Question: For about 3 week ago I started looking for the first time in to this program Eclipse and the possibility to make my own app for my HTC. I'm playing Modern Warefare 3 on PC and I like to keep track on my statistics when playing. I made an application in VisualBasic that extracts my stats and uploads it to my site. From there I download the stats to my HTC. Everything works perfect, but I can't get the yellow XP to center in the textvew.

I have google for a solution, but i have not find any with my specific problem.
Here is the code from main.xml:
'''
<?xml version="1.0" encoding="utf-8"?>
<TableLayout xmlns:android="http://schemas.android.com/apk/res/android"
android:layout_width="fill_parent"
android:layout_height="fill_parent"
android:stretchColumns="0,2"
android:shrinkColumns="1">
<TableRow
android:background="#363B38" android:layout_width="wrap_content">
<TextView
android:layout_span="3"
android:layout_gravity="center"
android:id="@+id/gamename"
android:textColor ="#FCCA65" />
</TableRow>
<TableRow
android:background="#FF2E3230" android:layout_width="wrap_content">
<TextView
android:layout_span="3"
android:layout_gravity="center"
android:id="@+id/gamerank"/>
</TableRow>
<TableRow
android:layout_gravity="center"
android:background="#FF2E3230">
<TextView
android:text="00"
android:id="@+id/gamelevelc"
android:layout_gravity="left"/>
<TextView
android:text="00 / 00 XP"
android:id="@+id/gamexp"
android:textColor="#FEFC41"
android:layout_gravity="center"/>
<TextView
android:text="00"
android:id="@+id/gameleveln"
android:layout_gravity="right"/>
</TableRow>
<ProgressBar
android:id="@+id/myProgress"
style="?android:attr/progressBarStyleHorizontal"
android:layout_width="match_parent"
android:layout_height="wrap_content"
android:max="100" />
<TableRow android:background="#FF2E3230">
<TextView
android:layout_span="2"
android:layout_gravity="left"
android:text="@string/score" />
<TextView
android:layout_gravity="right"
android:id="@+id/gamescore"
android:textColor ="#D2AD53" />
</TableRow>
<TableRow android:background="#FF363B38">
<TextView
android:layout_span="2"
android:layout_gravity="left"
android:text="@string/wins" />
<TextView
android:id="@+id/gamewins"
android:layout_gravity="right" />
</TableRow>
<TableRow android:background="#FF2E3230">
<TextView
android:layout_span="2"
android:layout_gravity="left"
android:text="@string/losses" />
<TextView
android:id="@+id/gamelosses"
android:layout_gravity="right" />
</TableRow>
<TableRow android:background="#FF363B38">
<TextView
android:layout_span="2"
android:layout_gravity="left"
android:text="@string/ties" />
<TextView
android:id="@+id/gameties"
android:layout_gravity="right"/>
</TableRow>
<TableRow android:background="#FF2E3230">
<TextView
android:layout_span="2"
android:layout_gravity="left"
android:text="@string/win_streak" />
<TextView
android:id="@+id/gamewinstreak"
android:layout_gravity="right" />
</TableRow>
<TableRow android:background="#FF363B38">
<TextView
android:layout_span="2"
android:layout_gravity="left"
android:text="@string/kills" />
<TextView
android:id="@+id/gamekills"
android:layout_gravity="right"
android:textColor ="#D2AD53" />
</TableRow>
<TableRow android:background="#FF2E3230">
<TextView
android:layout_span="2"
android:layout_gravity="left"
android:text="@string/deaths" />
<TextView
android:id="@+id/gamedeaths"
android:layout_gravity="right"/>
</TableRow>
<TableRow android:background="#FF363B38">
<TextView
android:layout_span="2"
android:layout_gravity="left"
android:text="@string/kd_ratio" />
<TextView
android:id="@+id/gameratio"
android:layout_gravity="right" />
</TableRow>
<TableRow android:background="#FF2E3230">
<TextView
android:layout_span="2"
android:layout_gravity="left"
android:text="@string/headshots" />
<TextView
android:id="@+id/gameheadshots"
android:layout_gravity="right"/>
</TableRow>
<TableRow android:background="#FF363B38">
<TextView
android:layout_span="2"
android:layout_gravity="left"
android:text="@string/hits" />
<TextView
android:id="@+id/gamehits"
android:layout_gravity="right" />
</TableRow>
<TableRow android:background="#FF2E3230">
<TextView
android:layout_span="2"
android:layout_gravity="left"
android:text="@string/misses" />
<TextView
android:id="@+id/gamemisses"
android:layout_gravity="right" />
</TableRow>
<TableRow android:background="#FF363B38">
<TextView
android:layout_span="2"
android:layout_gravity="left"
android:text="@string/accuracy" />
<TextView
android:id="@+id/gamepercent"
android:layout_gravity="right" />
</TableRow>
<TableRow android:background="#FF2E3230">
<TextView
android:layout_span="2"
android:layout_gravity="left"
android:text="@string/assists" />
<TextView
android:id="@+id/gameassists"
android:layout_gravity="right" />
</TableRow>
<TableRow android:background="#FF363B38">
<TextView
android:layout_span="2"
android:layout_gravity="left"
android:text="@string/kill_streak" />
<TextView
android:id="@+id/gamekillstreak"
android:layout_gravity="right" />
</TableRow>
<TableRow android:background="#FF2E3230">
<TextView
android:layout_span="2"
android:layout_gravity="left"
android:text="@string/time_played" />
<TextView
android:id="@+id/gametimeplayed"
android:layout_gravity="right"/>
</TableRow>
<View
android:layout_height="3dip"
android:background="#FF000000" />
<TableRow android:background="#FF363B38">
<TextView
android:layout_span="2"
android:layout_gravity="left"
android:text="@string/games_played" />
<TextView
android:id="@+id/gameplayed"
android:layout_gravity="right" />
</TableRow>
<TableRow android:background="#FF2E3230">
<TextView
android:layout_span="2"
android:layout_gravity="left"
android:text="@string/latest_game" />
<TextView
android:id="@+id/gamelastplayed"
android:layout_gravity="right" />
</TableRow>
<TableRow android:background="#54604A">
<TextView
android:layout_span="2"
android:layout_gravity="left"
android:text="@string/updated_at" />
<TextView
android:id="@+id/gamelastupdated"
android:layout_gravity="right" />
</TableRow>
</TableLayout>
'''
Any suggestions? I'm new at Eclipse and makeing apps for android, so please no advanced programing suggestions :-)
Regards
George
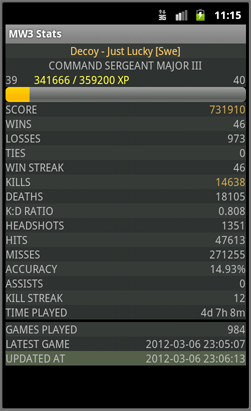
Answer: You can use the 'android:layout_weight' attribute for your 'TextView's. Specify 'android:layout_width="0dip"' for every of them and set 'android:layout_weight="1"'. This will make every of your three 'TextView's occupy 1/3 of the screens width. Now you can change 'android:gravity' attribute for every 'TextView' to change the text positioning in its 1/3 of the screen. For example, use 'center' to center the text, or 'left' to bind it to the left side of its bounding rectangle. Hope this helps.